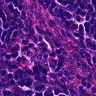
Metastatic tissue present: no